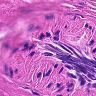
Metastatic tissue present: no